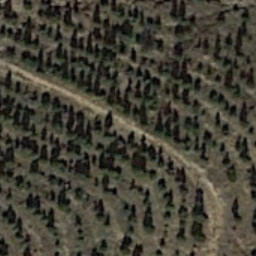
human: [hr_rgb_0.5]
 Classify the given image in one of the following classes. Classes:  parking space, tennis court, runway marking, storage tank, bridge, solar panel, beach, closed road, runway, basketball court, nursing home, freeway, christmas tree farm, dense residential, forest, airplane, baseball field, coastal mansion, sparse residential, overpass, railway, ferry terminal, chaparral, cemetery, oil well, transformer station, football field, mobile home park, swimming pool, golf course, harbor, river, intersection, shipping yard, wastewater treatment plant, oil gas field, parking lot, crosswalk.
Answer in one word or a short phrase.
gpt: christmas tree farm